Question: I create a database that contains 4 column (ID_PRODUIT,NOM_PRODUIT,QUANTITE, PRIX).I tried to make a methods that allow me to serach Product(my class)using a string key,however, the query failed to identify the "NOM_PRODUIT" column and it turn "NOM_PRODUIT" to "nom_produit" in the messsage error.
'''
Connection conn = DriverManager.getConnection(url, user, passwd);
PreparedStatement ps = conn.prepareStatement("SELECT * FrOM produits where NOM_PRODUIT like ?");
ps.setString(1,"%"+mc+"%");
ResultSet rs = ps.executeQuery();
while(rs.next()){
Produit p=new Produit();System.out.println(rs.getString(2));
p.setIdProduit(rs.getInt(1));
p.setNomProduit(rs.getString(2));
p.setQuantite(rs.getInt(3));
p.setPrix(rs.getInt(4));
}
ps.close();
conn.close();
'''
I get this error :
'''
org.postgresql.util.PSQLException: ERREUR: la colonne " nom_produit " n'existe pas
'''
Here's my database.
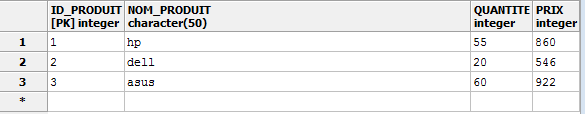
Answer: Just in case the issue it related to upper and lower case in the column name: it's possible to put the column name in double quotes:
'''
PreparedStatement ps =
conn.prepareStatement("SELECT * FROM produits where "NOM_PRODUIT" like ?");
'''
This way the name is case sensitive.